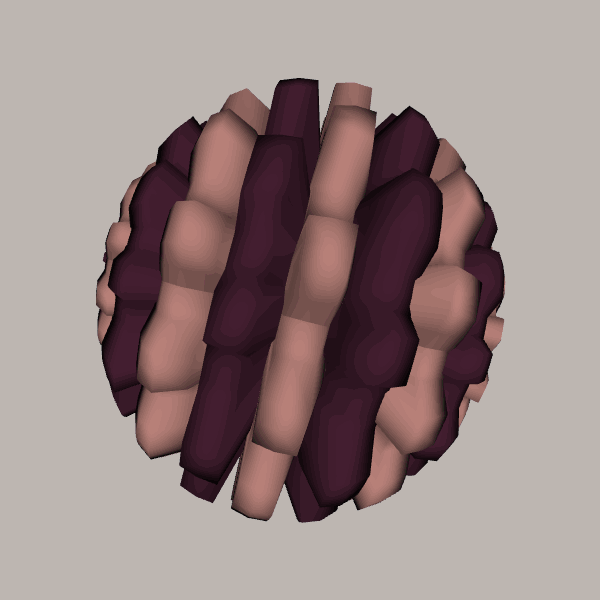
Background: light